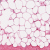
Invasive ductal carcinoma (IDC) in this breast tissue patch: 0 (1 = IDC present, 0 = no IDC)